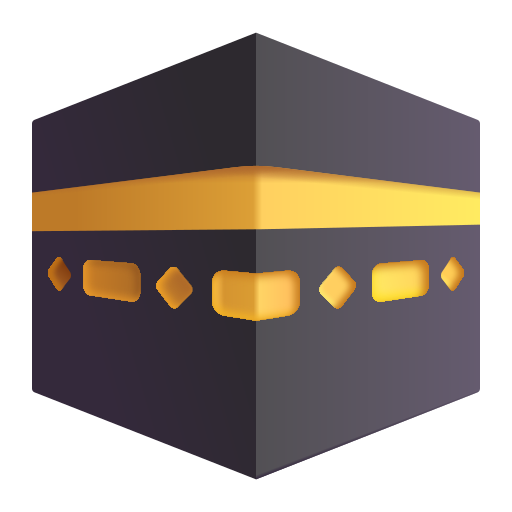
kaaba color